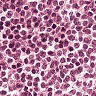
Metastatic tissue present: no